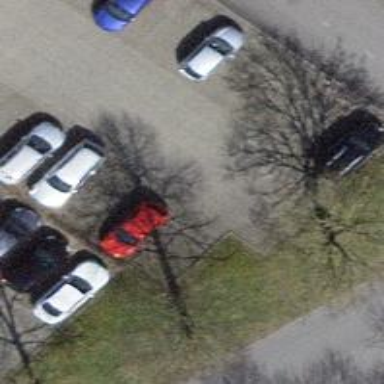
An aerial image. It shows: Road serving as parking aisle.